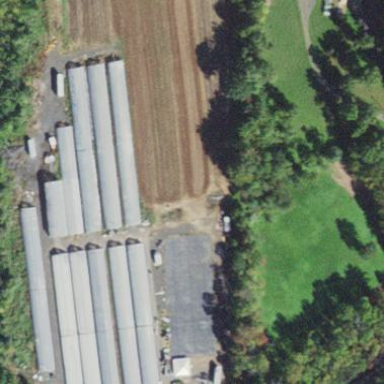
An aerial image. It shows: Area dedicated to greenhouse horticulture.